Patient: sex F, age 31
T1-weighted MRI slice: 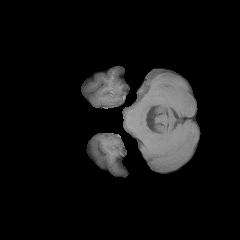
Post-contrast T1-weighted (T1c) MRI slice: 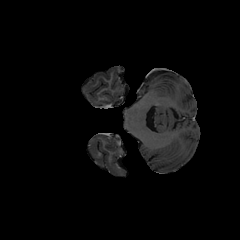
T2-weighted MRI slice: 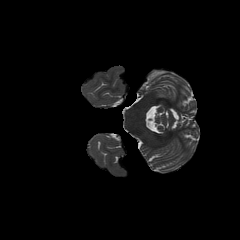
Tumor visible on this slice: no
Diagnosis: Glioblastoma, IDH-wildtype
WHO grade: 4